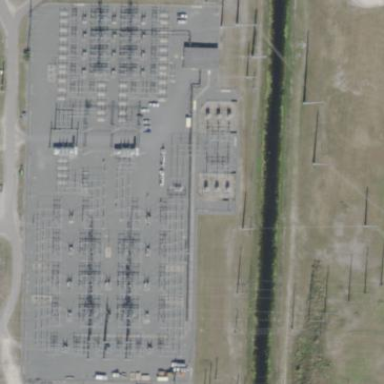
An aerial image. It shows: Outdoor power substation with fence surrounding it. The substation operates at the transmission level.